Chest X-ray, PA view. Patient: 49 years old, sex F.
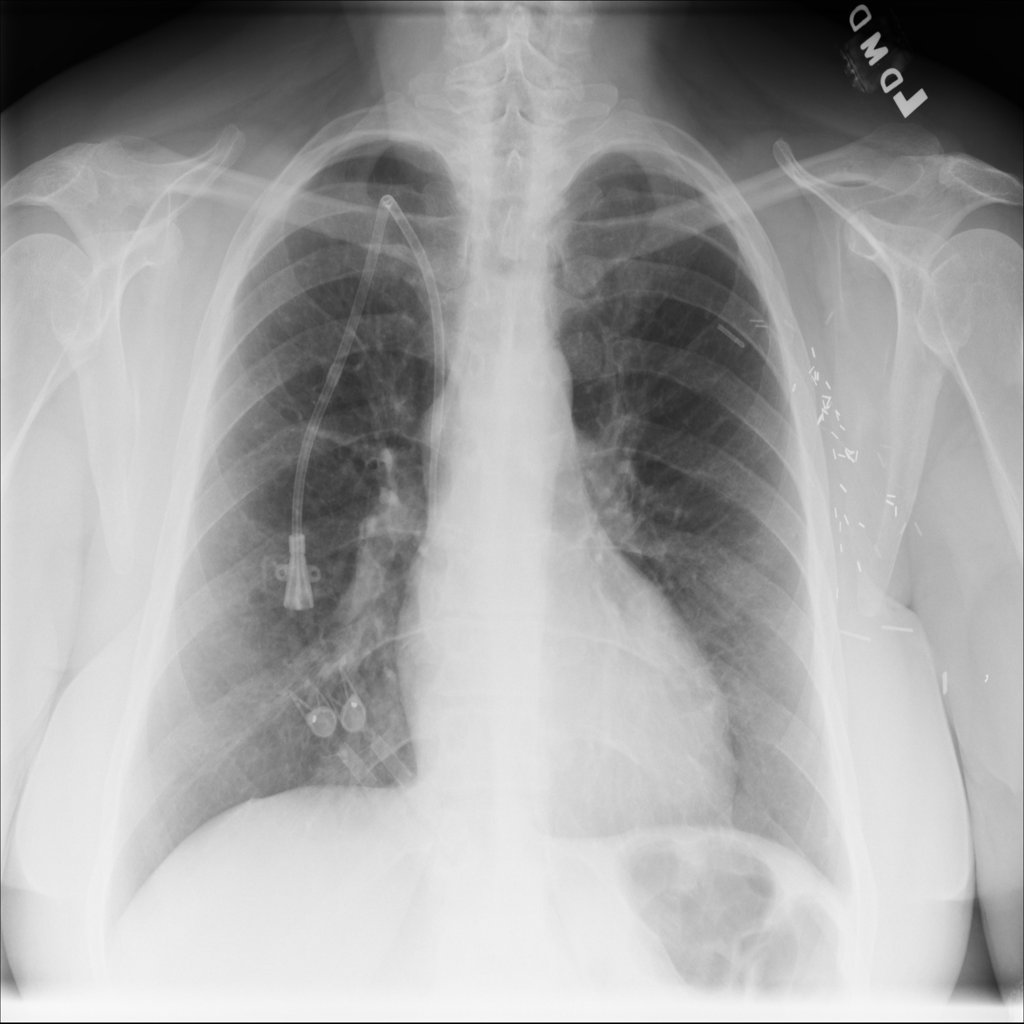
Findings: No Finding